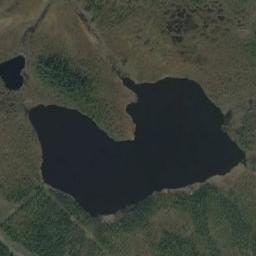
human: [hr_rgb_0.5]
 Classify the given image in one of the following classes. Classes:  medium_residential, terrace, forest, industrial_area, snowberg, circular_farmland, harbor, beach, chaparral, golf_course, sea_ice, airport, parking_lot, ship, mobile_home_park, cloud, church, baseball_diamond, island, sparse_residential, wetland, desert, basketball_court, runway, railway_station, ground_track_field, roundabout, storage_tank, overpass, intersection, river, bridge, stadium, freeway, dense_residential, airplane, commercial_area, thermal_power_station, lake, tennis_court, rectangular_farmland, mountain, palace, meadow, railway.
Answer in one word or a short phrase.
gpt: lake